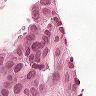
Metastatic tissue present: yes